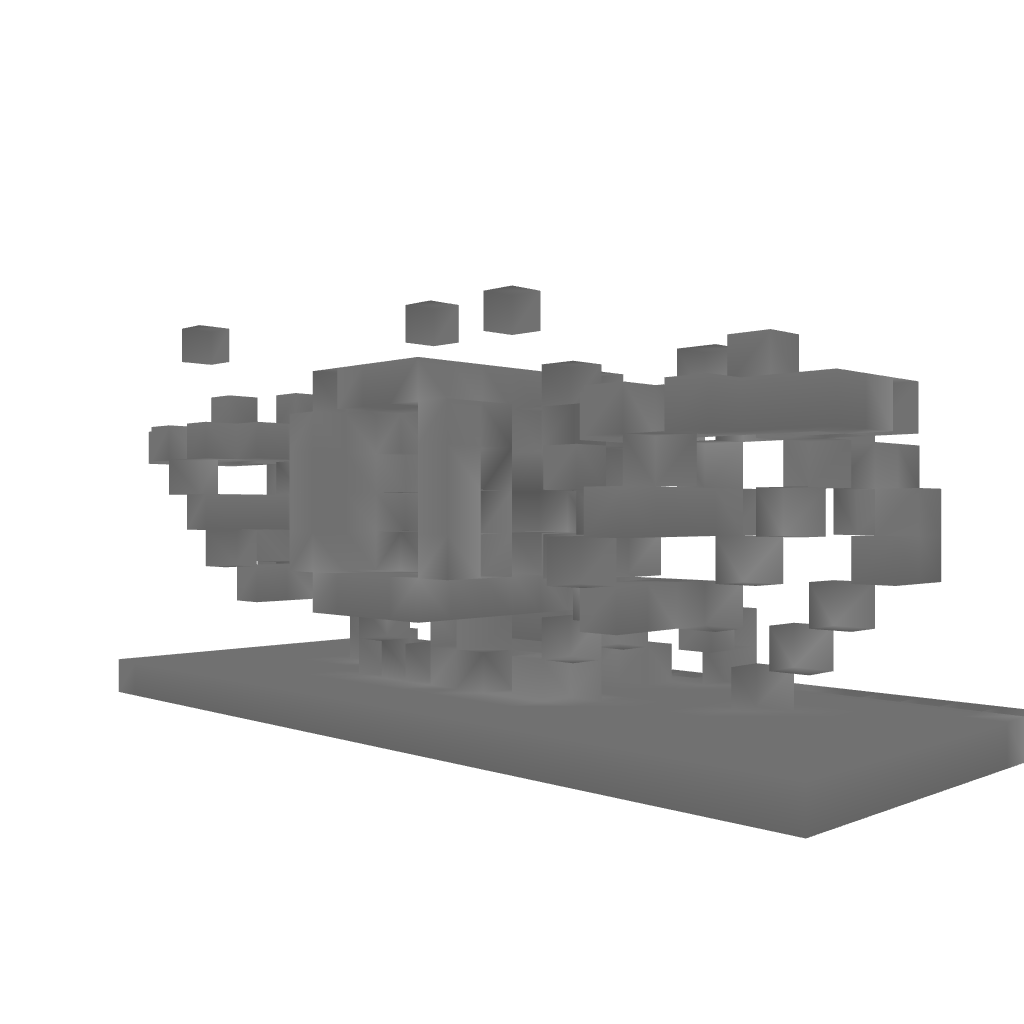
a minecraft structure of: Door 4x4 bad low quality